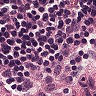
Metastatic tissue present: no